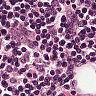
Metastatic tissue present: no